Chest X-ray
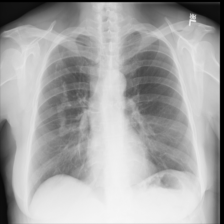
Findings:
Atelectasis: negative
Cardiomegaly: negative
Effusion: negative
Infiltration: negative
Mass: negative
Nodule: negative
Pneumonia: negative
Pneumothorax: negative
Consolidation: negative
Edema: negative
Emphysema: negative
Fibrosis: negative
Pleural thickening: negative
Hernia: negative